Interaction volume radius: 5 \u00c5
Interaction volume height: 10 \u00c5
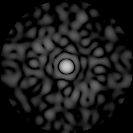
Disorder parameter: 0.8625